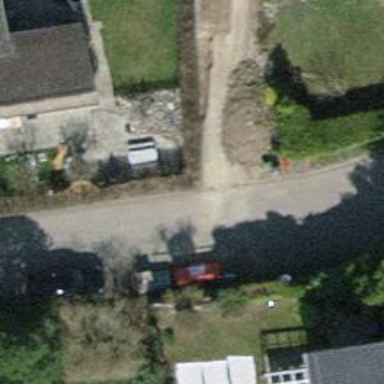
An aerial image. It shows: Hedge acting as barrier.